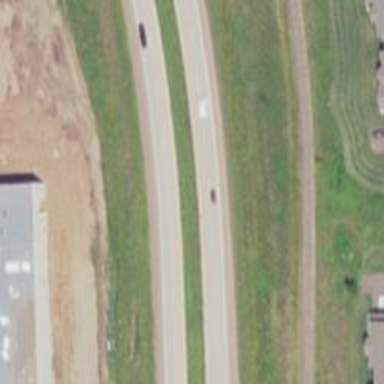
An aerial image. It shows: Trunk highway with expressway features.